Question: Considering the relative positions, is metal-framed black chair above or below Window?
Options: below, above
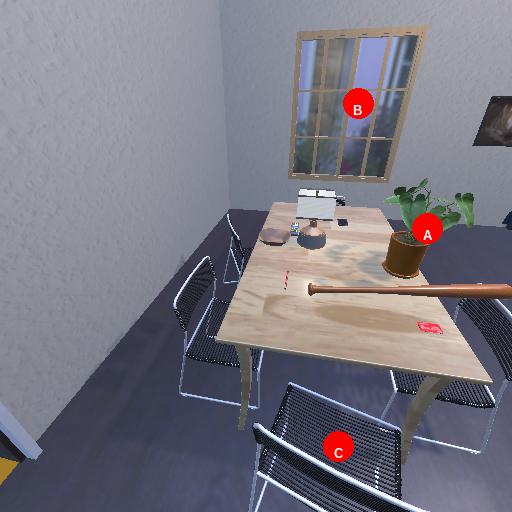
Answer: below